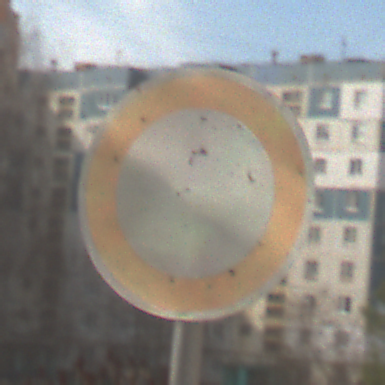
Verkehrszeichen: VerbotFahrzeugeAllerArt
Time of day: MorningAfternoon
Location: Outdoor (Urban)
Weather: PartlyCloudy
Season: NotSpecified
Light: Natural